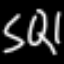
Label: squiggle